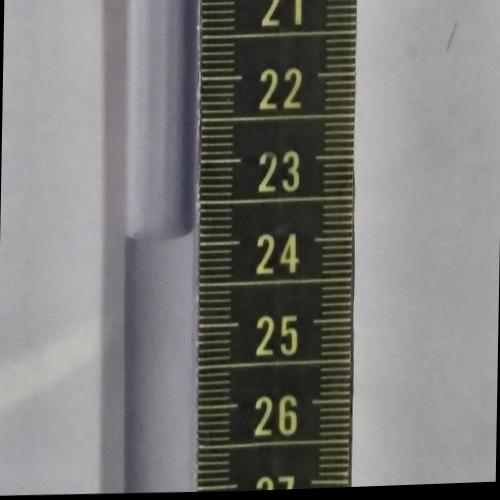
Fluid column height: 23.9 cm